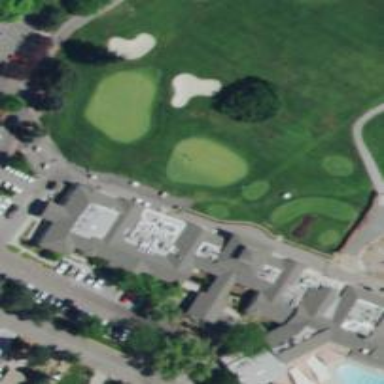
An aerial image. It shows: Clubhouse building at golf course.